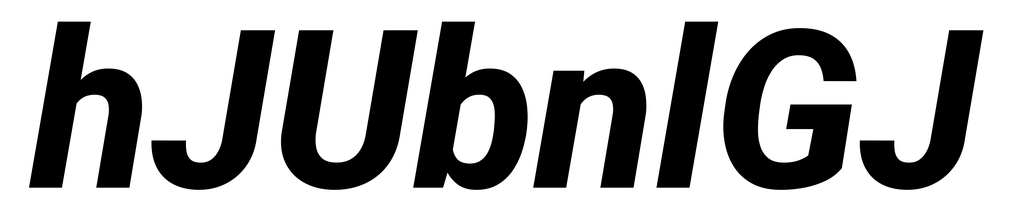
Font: Roboto-Italic_ExtraBold_Italic